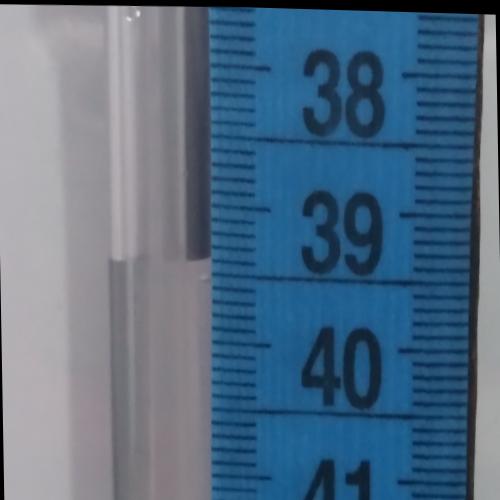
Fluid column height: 39.4 cm